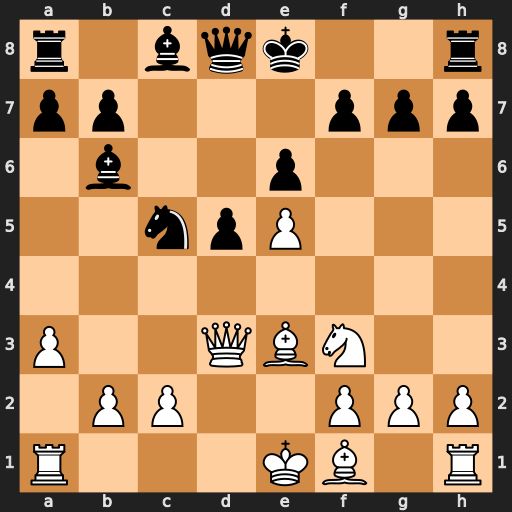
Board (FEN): r1bqk2r/pp3ppp/1b2p3/2npP3/8/P2QBN2/1PP2PPP/R3KB1R
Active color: w
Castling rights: KQkq
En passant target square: -
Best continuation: Bxc5 Bxc5 Qb5+ Bd7 Qxc5